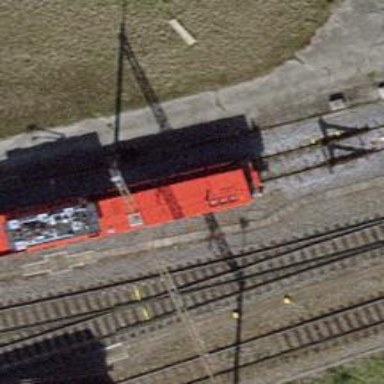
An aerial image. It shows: Railway buffer stop.